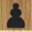
Piece: bP